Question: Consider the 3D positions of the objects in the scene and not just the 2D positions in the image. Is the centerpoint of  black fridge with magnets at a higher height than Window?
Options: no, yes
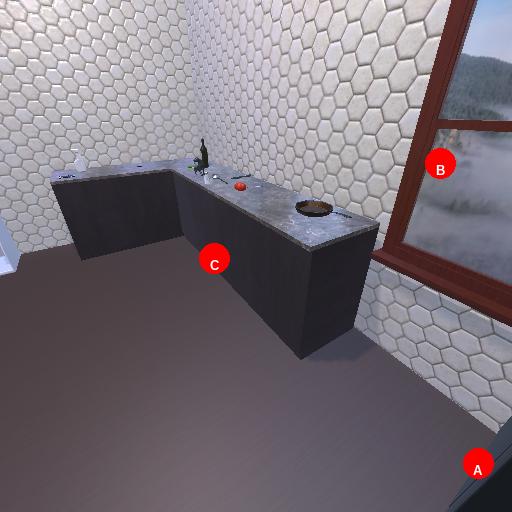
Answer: no